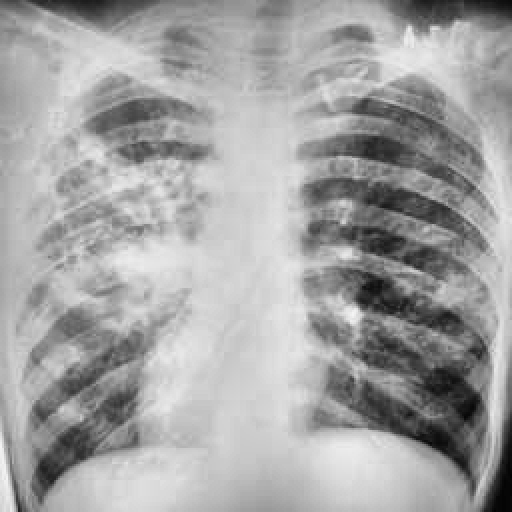
Finding: TUBERCULOSIS